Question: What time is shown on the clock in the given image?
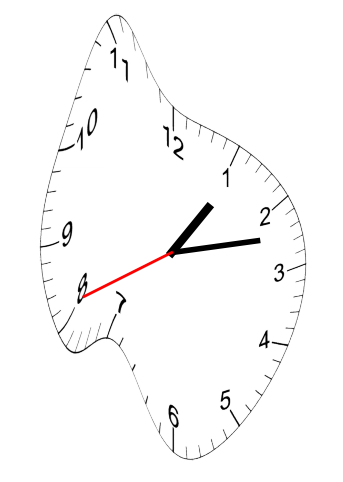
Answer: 01:12:41